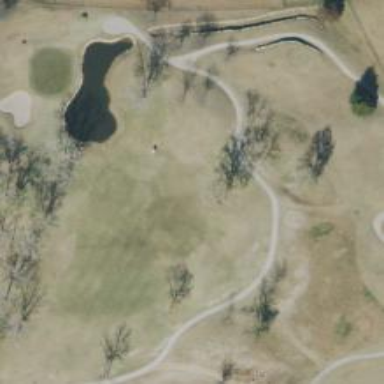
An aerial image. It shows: View of golf hole.